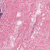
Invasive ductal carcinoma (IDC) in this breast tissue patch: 0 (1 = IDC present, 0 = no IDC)